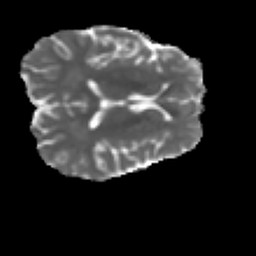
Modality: MD
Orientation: axial
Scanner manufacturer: ge
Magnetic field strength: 3 T
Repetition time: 7.98 s
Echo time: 0.0701 s